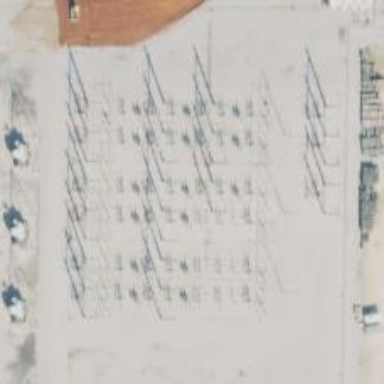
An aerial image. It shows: Switch used for power control.